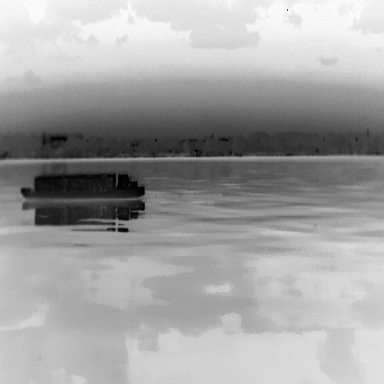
There is a fishing_boat in the infrared image.